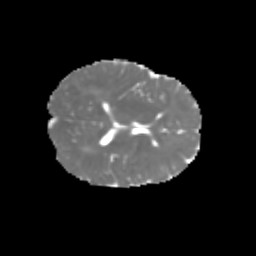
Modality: MD
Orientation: axial
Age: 6
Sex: male
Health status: healthy